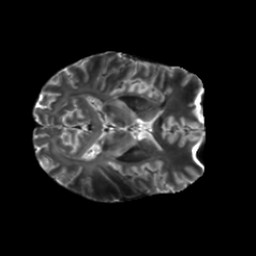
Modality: T2w
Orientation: axial
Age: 30
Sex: female
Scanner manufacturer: siemens
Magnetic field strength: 6.98 T
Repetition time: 7.776 s
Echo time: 0.076 s